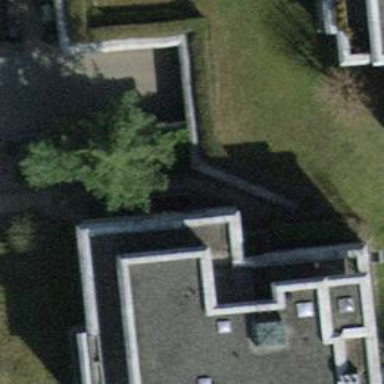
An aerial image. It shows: The building has flat roof that is oriented across.